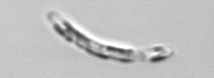
Label: Guinardia_striata